Interaction volume radius: 10 \u00c5
Interaction volume height: 10 \u00c5
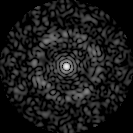
Disorder parameter: 0.8438